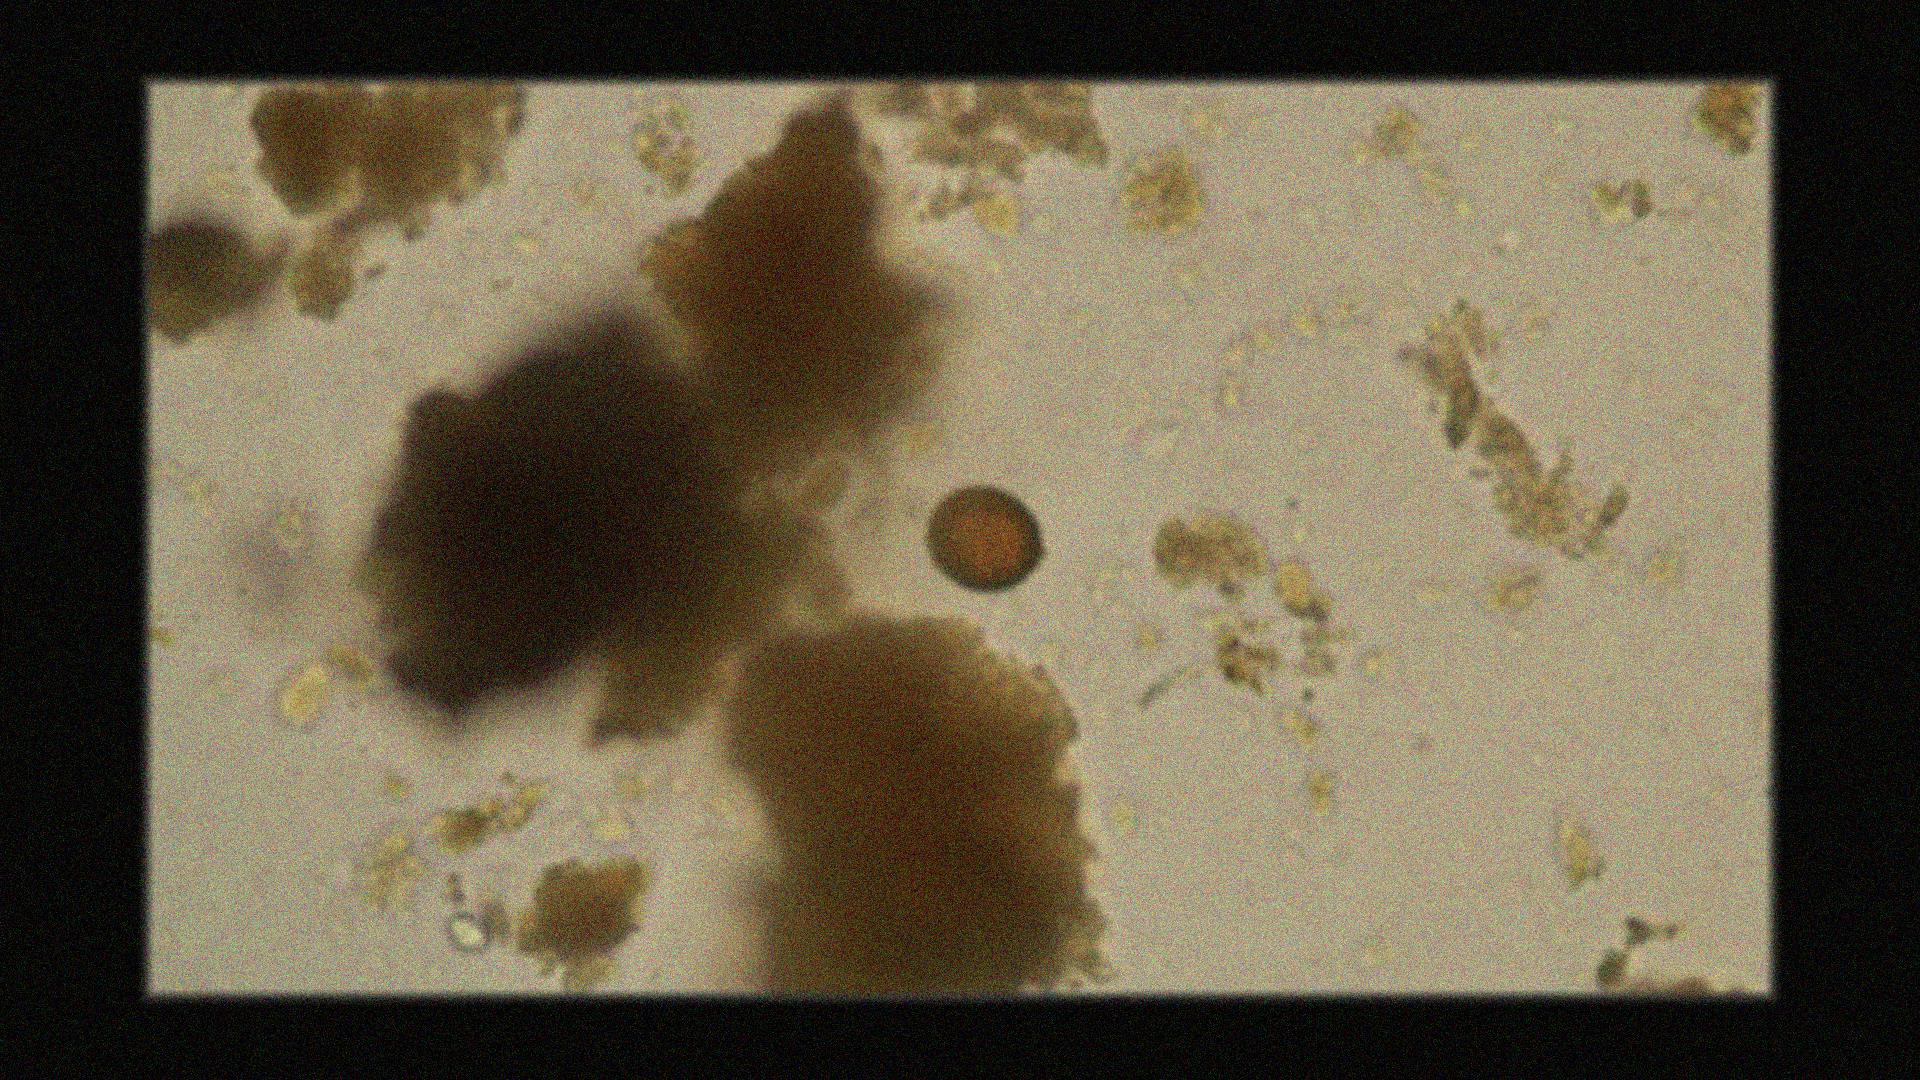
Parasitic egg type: Taenia spp. egg